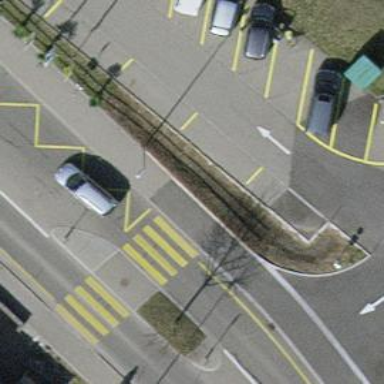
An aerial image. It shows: Zebra crossing with central island.